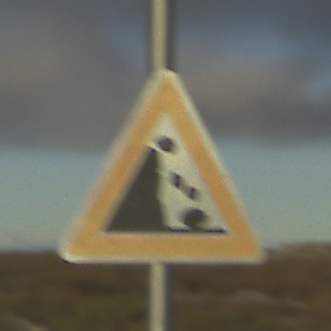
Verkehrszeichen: SteinschlagLinks
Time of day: SunriseSunset
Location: Outdoor (Nature)
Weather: PartlyCloudy
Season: NotSpecified
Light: Natural